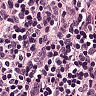
Metastatic tissue present: no